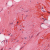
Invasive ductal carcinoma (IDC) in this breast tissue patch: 1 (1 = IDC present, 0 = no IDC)